Question: Is it possible to show pagelines in a 'EditText'?
I mean these lines:

Let's say my 'EditText' is 500 by 500 pixels in size. I want those lines to be visible across that 500 by 500 square.
Is there a build in way to do this? I already tried Google but I couldn't find an answer.
I guess my other option is to dynamically create a graphic based on the textheight and linespacing, such an ugly work-around.
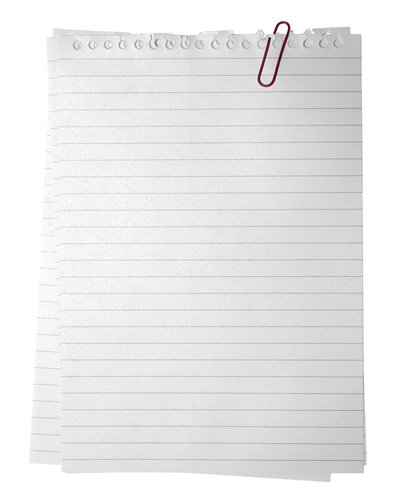
Answer: The notepad application sample from the android dev site shows you how to do this.
<URL>
Looks like this (scroll down for code):
>
Most of the relevant code is in <URL>. Pay attention to the 'LinedEditText' inner class. It is defined within the activity. It draws the lines required.
Inside the activity 'onCreate()' method, 'setContentView(R.id.note_editor)' is set as the view, it is defined like <URL>
Snippet extracted from <URL>. : Code modified by @Pieter888 to draw lines on the entire 'EditText' control.
'''
import android.content.Context;
import android.graphics.Canvas;
import android.graphics.Paint;
import android.graphics.Rect;
import android.util.AttributeSet;
import android.widget.EditText;
public class LinedEditText extends EditText
{
private Rect mRect;
private Paint mPaint;
public LinedEditText(Context context, AttributeSet attrs)
{
super(context, attrs);
mRect = new Rect();
mPaint = new Paint();
mPaint.setStyle(Paint.Style.STROKE);
mPaint.setColor(0xFF000000);
}
/**
* This is called to draw the LinedEditText object
* @param canvas The canvas on which the background is drawn.
*/
@Override
protected void onDraw(Canvas canvas)
{
int height = canvas.getHeight();
int curHeight = 0;
Rect r = mRect;
Paint paint = mPaint;
int baseline = getLineBounds(0, r);
for (curHeight = baseline + 1; curHeight < height;
curHeight += getLineHeight())
{
canvas.drawLine(r.left, curHeight, r.right, curHeight, paint);
}
super.onDraw(canvas);
}
}
'''